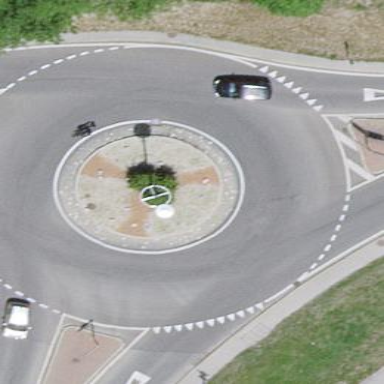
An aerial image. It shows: Tertiary road made of asphalt leading to roundabout junction.